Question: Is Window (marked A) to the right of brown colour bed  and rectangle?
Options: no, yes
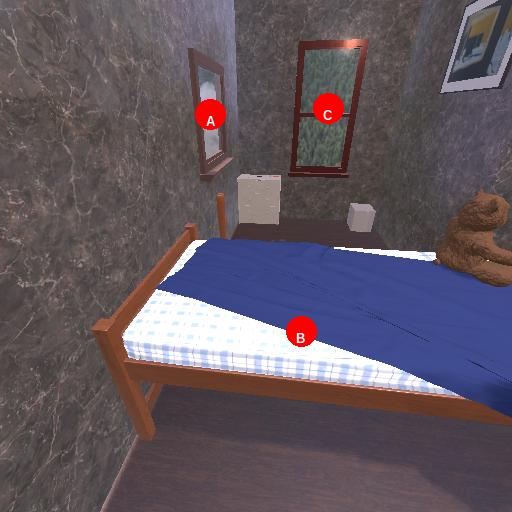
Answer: no